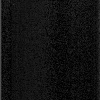
Atmospheric dust classification: dusty